Field crop: maize
Growth stage: 2
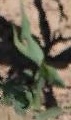
Species: maize